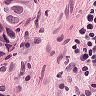
Metastatic tissue present: yes